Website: home-depot
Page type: payment
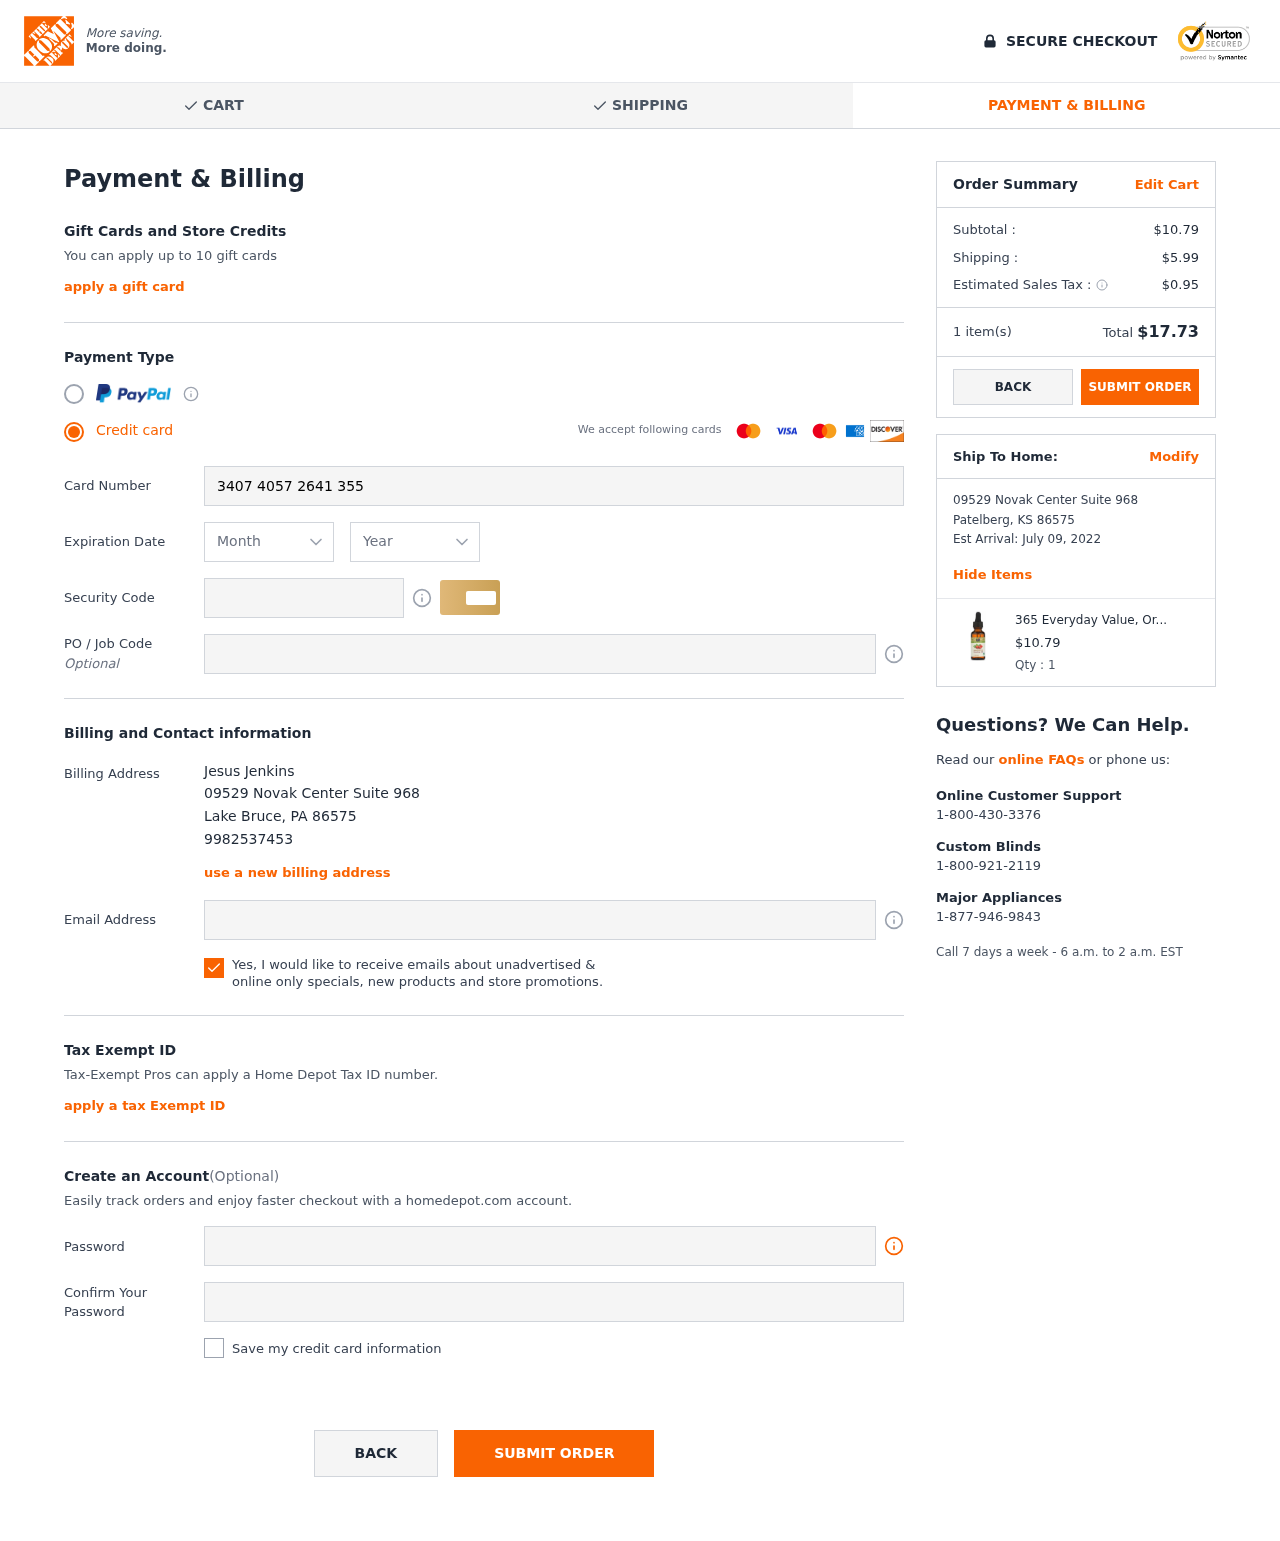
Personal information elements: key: PII_CARD_CVV
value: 8223
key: PII_CARD_EXPIRY_MONTH
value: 11
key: PII_CARD_EXPIRY_YEAR
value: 27
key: PII_CARD_NUMBER
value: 3407 4057 2641 355
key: PII_CITY
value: Lake Bruce
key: PII_CITY2
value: Patelberg
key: PII_EMAIL
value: jjenkins@yahoo.com
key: PII_FULLNAME
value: Jesus Jenkins
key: PII_PHONE
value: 9982537453
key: PII_POSTCODE
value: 86575
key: PII_POSTCODE2
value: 86575
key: PII_STATE_ABBR
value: PA
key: PII_STATE_ABBR2
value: KS
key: PII_STREET
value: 09529 Novak Center Suite 968
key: PII_STREET2
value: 09529 Novak Center Suite 968
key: PII_POSTCODE_FULL
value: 86575
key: PII_POSTCODE_NUMERIC
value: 86575
Product elements: key: PRODUCT1_NAME
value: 365 Everyday Value, Organic Rosehip Oil, 1 fl oz
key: PRODUCT1_PRICE
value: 10.79
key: PRODUCT1_QUANTITY
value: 1
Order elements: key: ORDER_SUBTOTAL
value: $10.79
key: ORDER_SHIPPING_COST
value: $5.99
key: ORDER_TAX
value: $0.95
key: ORDER_NUM_ITEMS
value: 1 item(s)
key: ORDER_TOTAL
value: $17.73
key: ORDER_DELIVERY_DATE
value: July 09, 2022